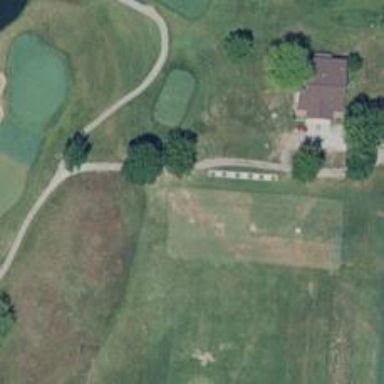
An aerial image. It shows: Service road used as golf cart path.